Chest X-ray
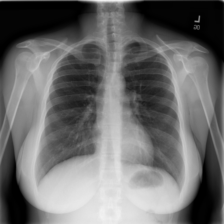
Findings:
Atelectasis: negative
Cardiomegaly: negative
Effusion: negative
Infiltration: negative
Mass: negative
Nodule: negative
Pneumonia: negative
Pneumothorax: negative
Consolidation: negative
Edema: negative
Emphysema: negative
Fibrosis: negative
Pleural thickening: negative
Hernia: negative